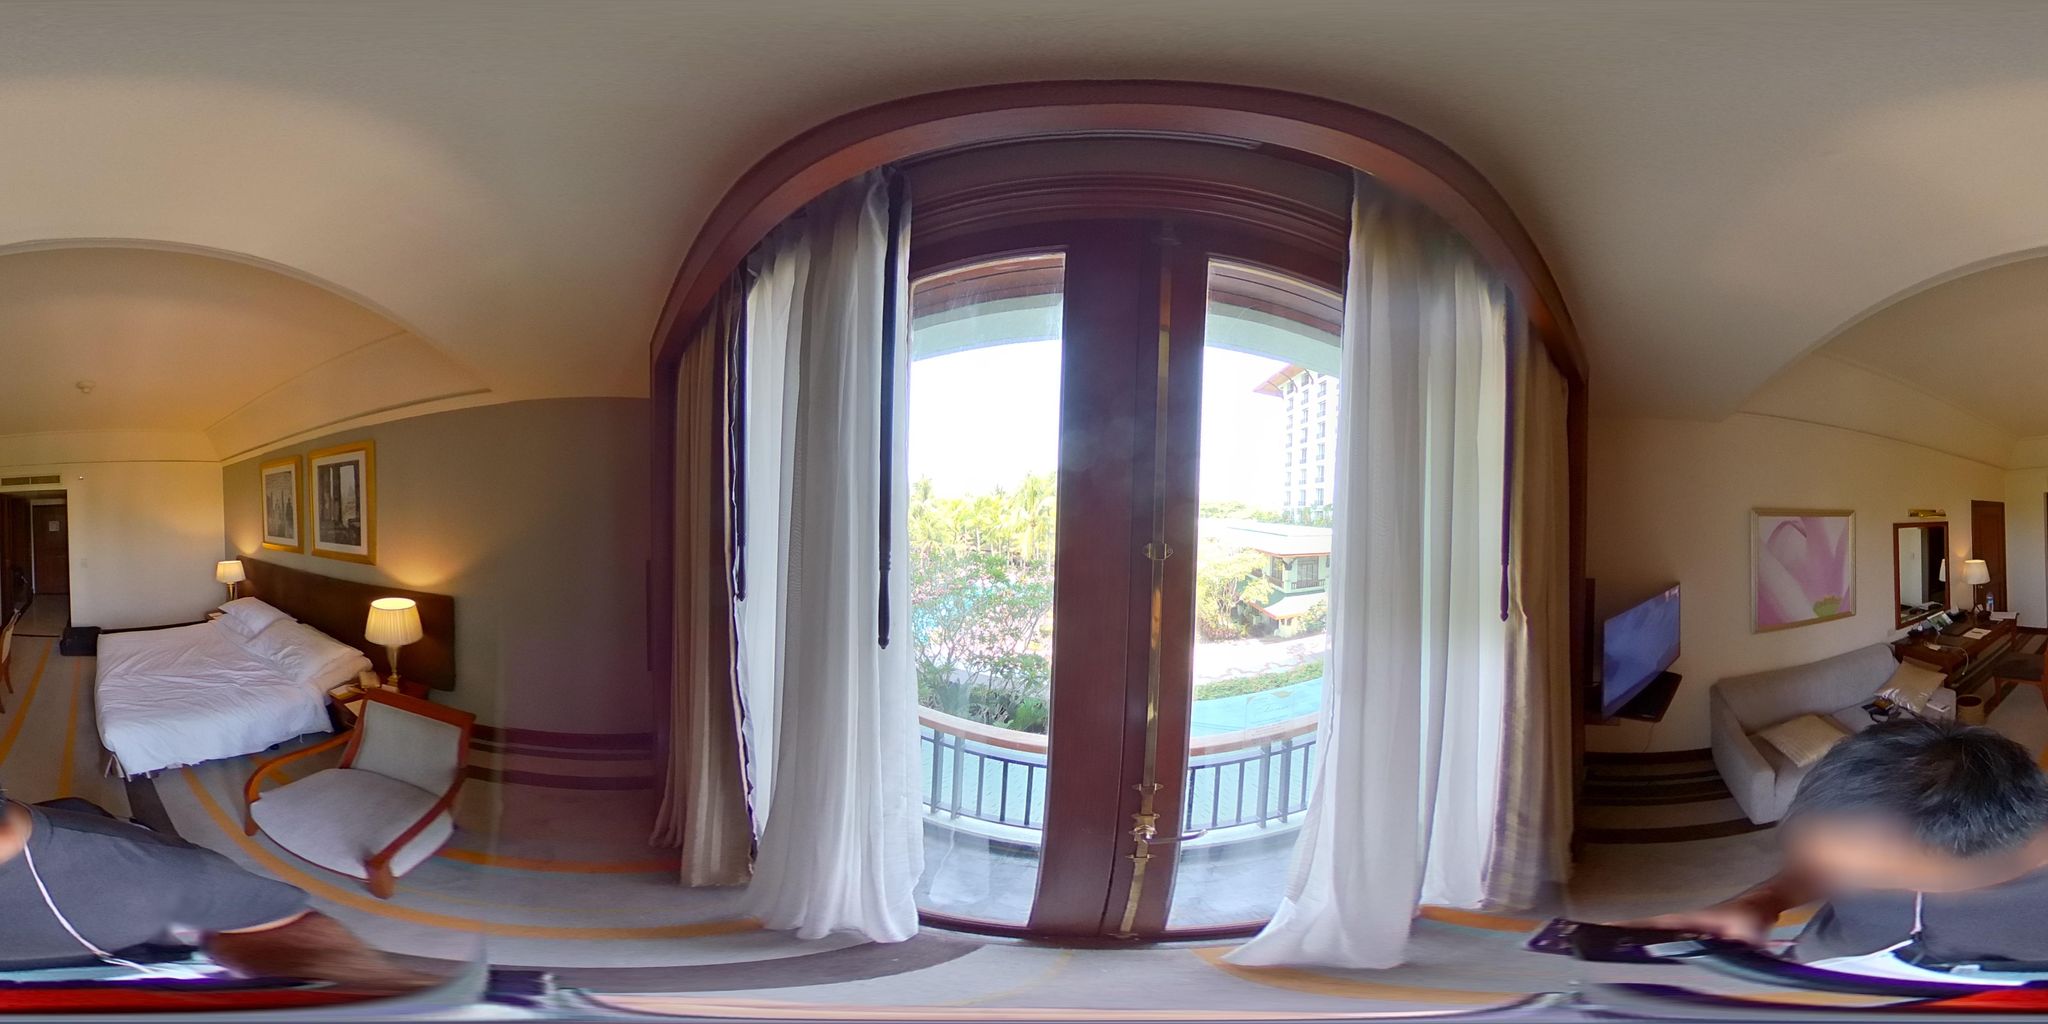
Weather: clear
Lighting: day
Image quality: slightly poor
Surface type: walking surface
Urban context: urban centre
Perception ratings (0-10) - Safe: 1.7, Lively: 8.55, Beautiful: 2.85, Boring: 4.88, Depressing: 1.56, Wealthy: 9.6